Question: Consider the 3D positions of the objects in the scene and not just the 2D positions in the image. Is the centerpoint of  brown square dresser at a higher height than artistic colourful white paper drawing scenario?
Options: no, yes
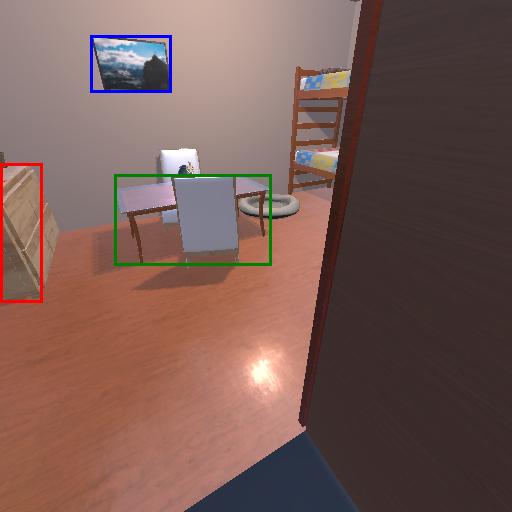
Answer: no